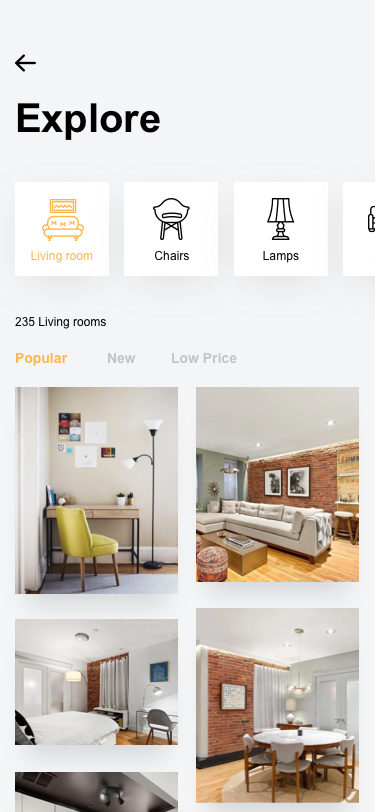
Text in this UI design:
Explore
Living room
Chairs
Lamps
Sofas
235 Living rooms
New
Low Price
Popular